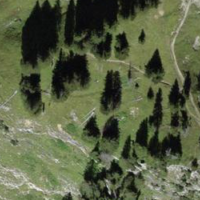
EUNIS habitat code: 48
Species observed at this site:
Pimpinella major